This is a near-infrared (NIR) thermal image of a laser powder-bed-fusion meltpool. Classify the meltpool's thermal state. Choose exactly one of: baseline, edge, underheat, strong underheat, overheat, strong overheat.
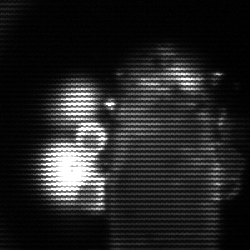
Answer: strong underheat